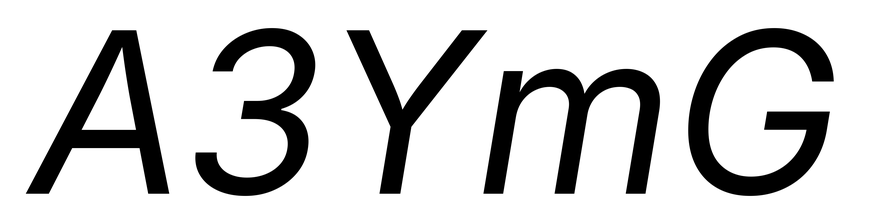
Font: Inter-Italic_Italic